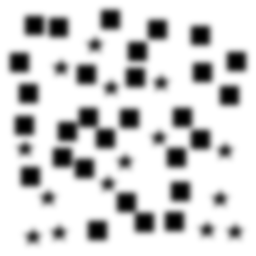
Squares: 29
Triangles: 0
Stars: 15
Total shapes: 44